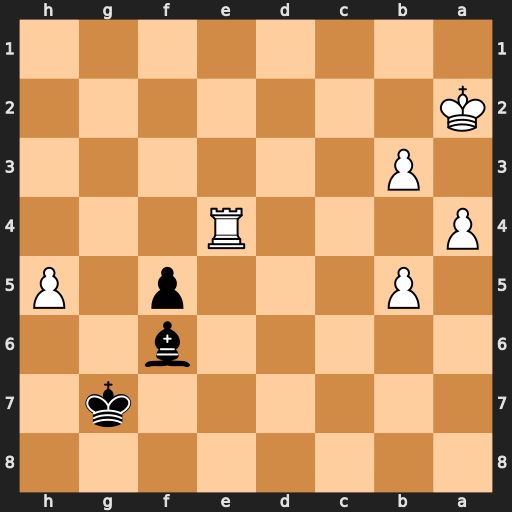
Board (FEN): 8/6k1/5b2/1P3p1P/P3R3/1P6/K7/8
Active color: b
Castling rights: -
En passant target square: -
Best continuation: fxe4 Kb1 Kh6 Kc2 Kxh5 Kd2 Bd4 b4 Kg4 a5 Kf3